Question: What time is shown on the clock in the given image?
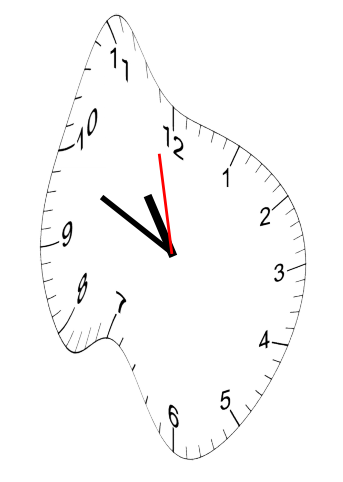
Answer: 10:48:58